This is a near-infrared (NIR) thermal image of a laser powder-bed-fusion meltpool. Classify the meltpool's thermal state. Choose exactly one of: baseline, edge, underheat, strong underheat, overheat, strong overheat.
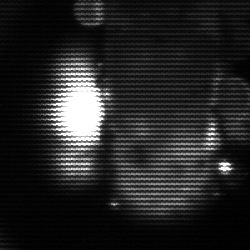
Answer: strong underheat